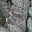
Label: 5